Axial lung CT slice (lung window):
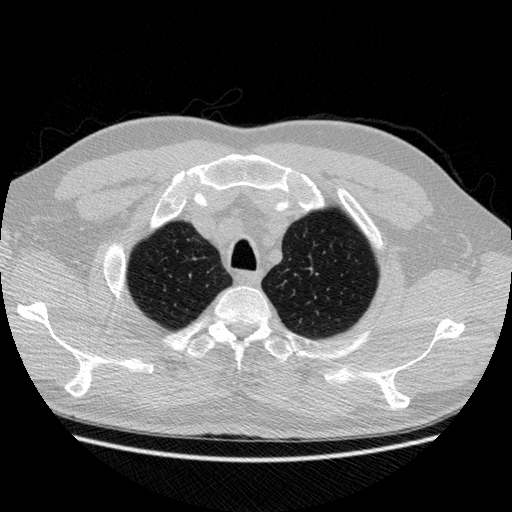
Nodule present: no